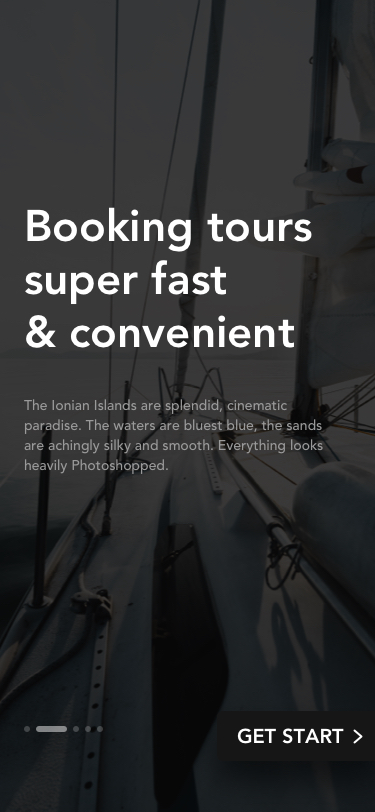
Text in this UI design:
The Ionian Islands are splendid, cinematic paradise. The waters are bluest blue, the sands are achingly silky and smooth. Everything looks heavily Photoshopped.
Booking tours
super fast
& convenient
GET START